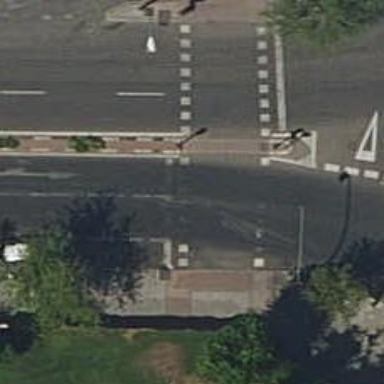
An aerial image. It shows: Road with traffic signals controlling the flow of traffic.